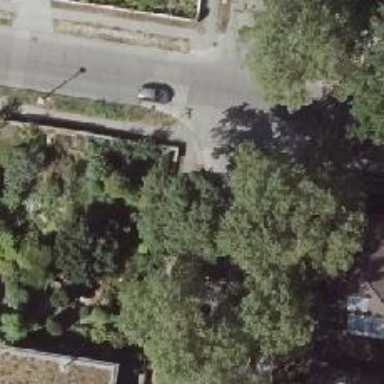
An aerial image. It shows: Avenue of deciduous broadleaved trees.